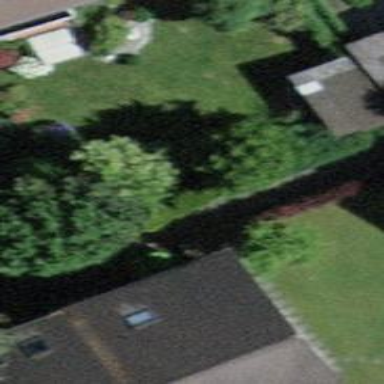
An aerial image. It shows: Hedge acting as barrier.